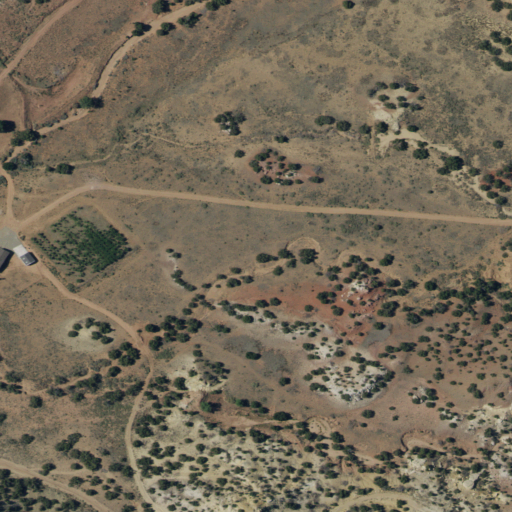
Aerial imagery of plain(s) in New Mexico named Poverty Flats containing shrub and grassland